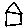
Label: house